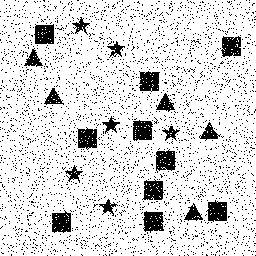
Squares: 10
Triangles: 5
Stars: 6
Total shapes: 21